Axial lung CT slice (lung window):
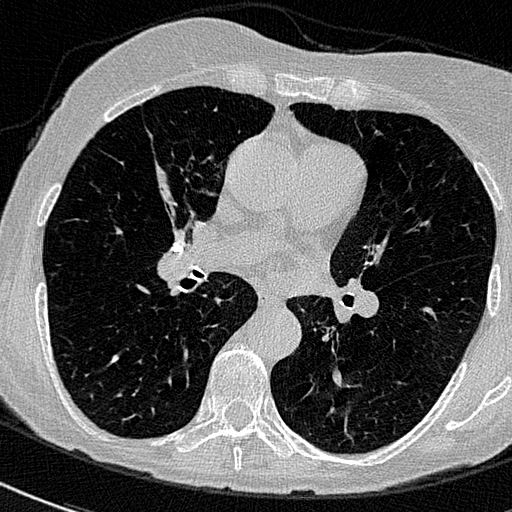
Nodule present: no